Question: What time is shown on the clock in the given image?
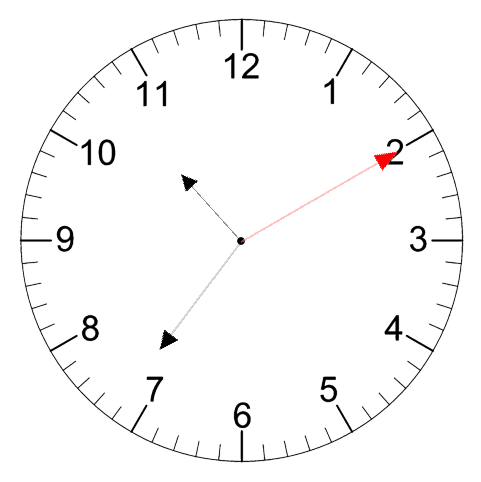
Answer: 10:36:10